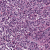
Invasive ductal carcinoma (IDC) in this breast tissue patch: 1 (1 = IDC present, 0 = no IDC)